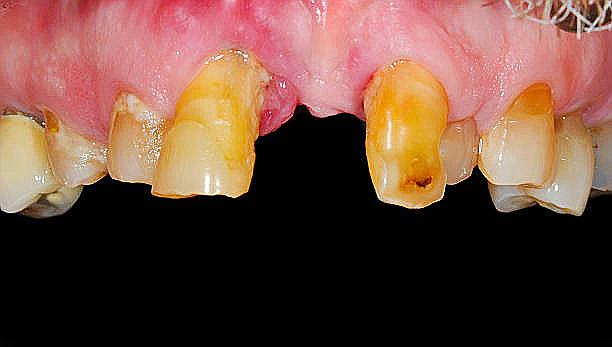
Condition: Calculus